【题型】选择题　【知识点】平面几何　【难度】easy
如图, 已知在 $\triangle ABC$ 中, $\angle B = 90^\circ$, 则 $\cos A = $( )

A. $\frac{AB}{BC}$
B. $\frac{BC}{AB}$
C. $\frac{AB}{AC}$
D. $\frac{BC}{AC}$
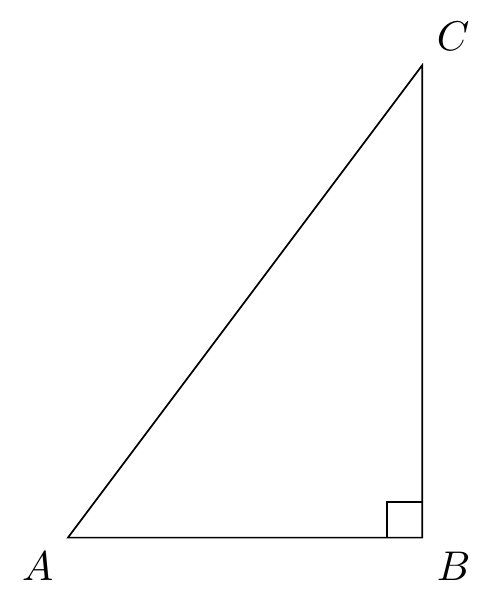
【解答】
解：在 $\triangle ABC$ 中, $\cos A = \frac{AB}{AC}$。

故选：C。